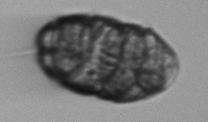
Label: Margalefidinium